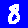
Digit: 8